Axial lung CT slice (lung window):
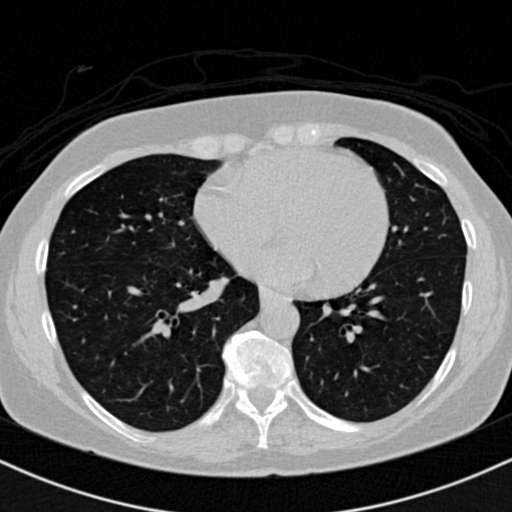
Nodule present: no